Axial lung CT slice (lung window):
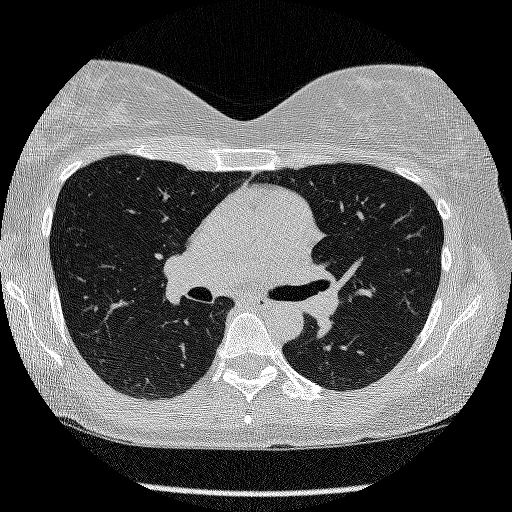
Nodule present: no